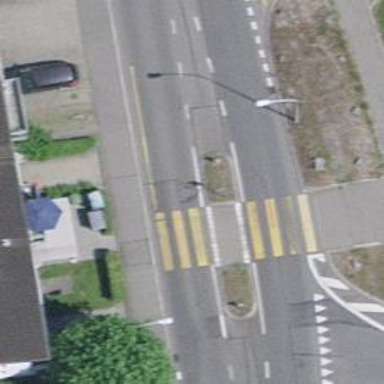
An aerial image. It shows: Traffic island located on footway.